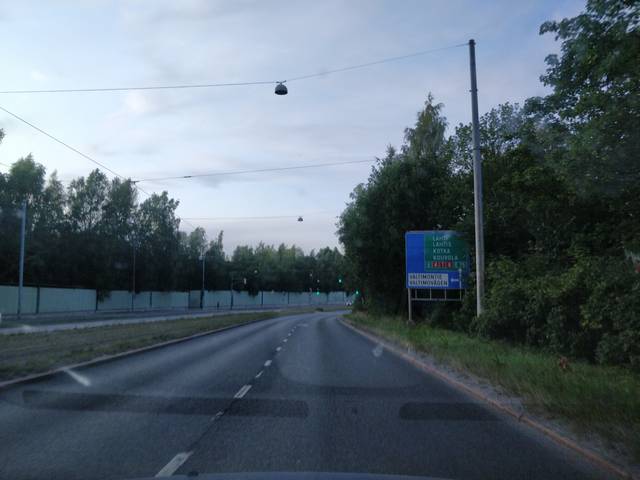
Region: Finland
Coordinates: 60.21, 24.969